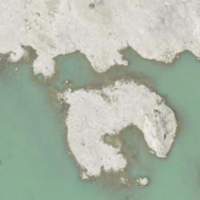
EUNIS habitat code: 14
Species observed at this site:
Eriophorum angustifolium